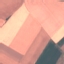
Land use / land cover class: AnnualCrop